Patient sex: F
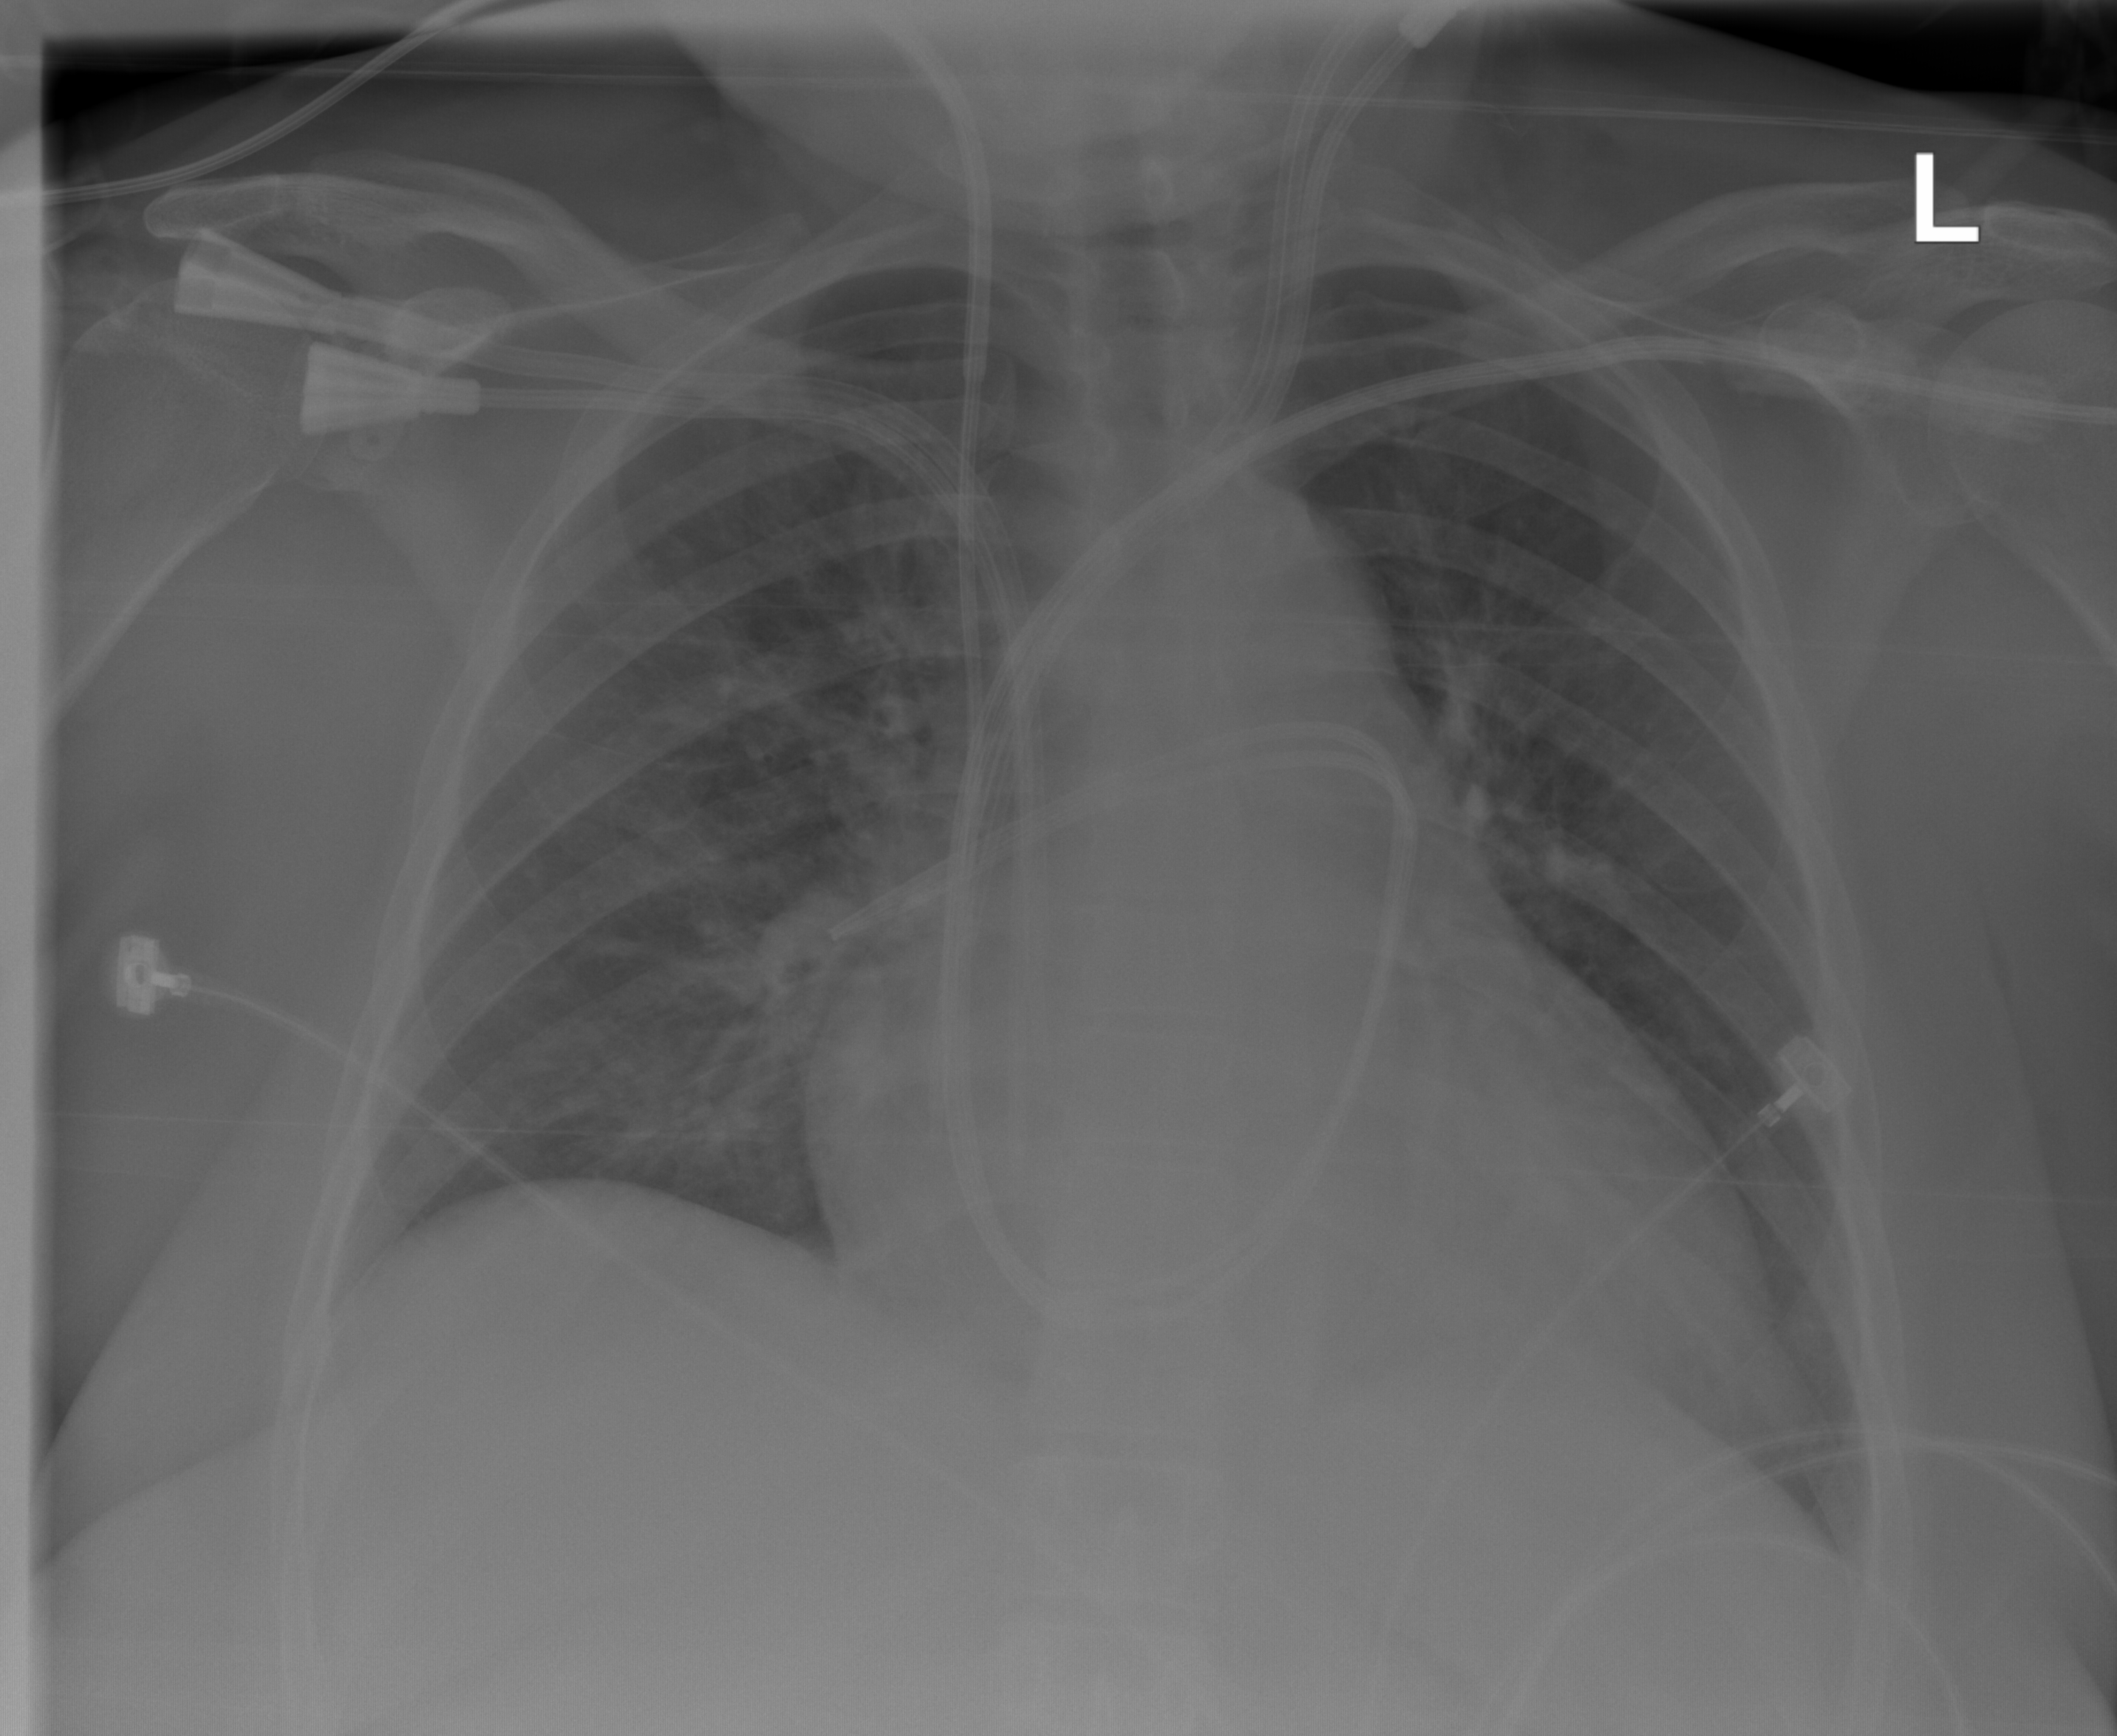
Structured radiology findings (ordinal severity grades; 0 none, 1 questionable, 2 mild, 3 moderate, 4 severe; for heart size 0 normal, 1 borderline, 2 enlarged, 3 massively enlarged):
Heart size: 1
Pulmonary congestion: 0
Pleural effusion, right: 0
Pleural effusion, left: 0
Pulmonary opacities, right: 2
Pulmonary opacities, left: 0
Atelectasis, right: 0
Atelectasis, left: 2